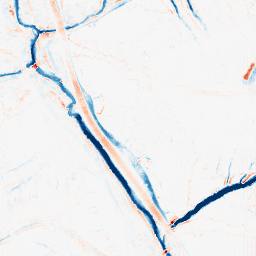
Category: morphological
Decomposition family: tophat_combined
Decomposition parameters: size: 5
Upsampling method: fft_zeropad
Upsampling parameters: scale: 2
Upsampling scale: 2